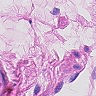
Metastatic tissue present: no